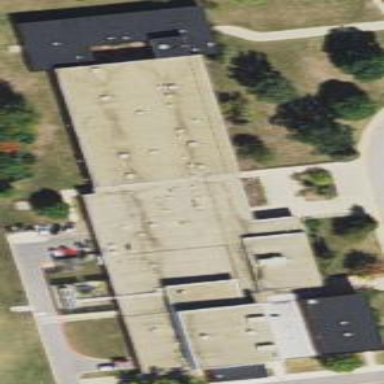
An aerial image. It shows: School building.